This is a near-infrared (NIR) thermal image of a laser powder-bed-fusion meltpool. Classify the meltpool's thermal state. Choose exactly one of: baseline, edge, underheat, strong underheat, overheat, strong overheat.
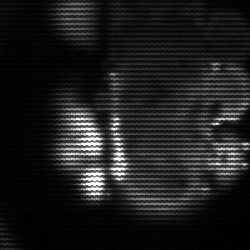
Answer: strong underheat